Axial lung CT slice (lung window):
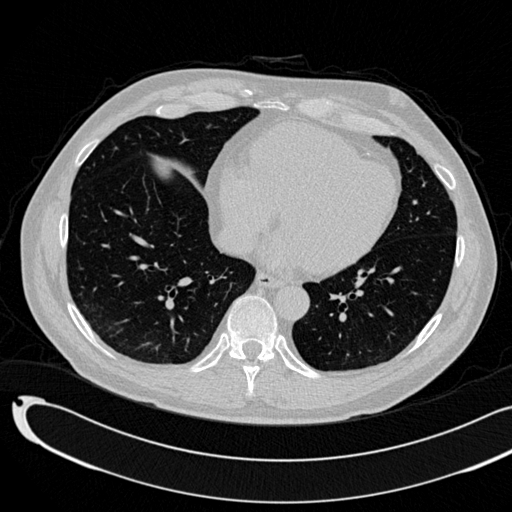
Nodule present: no